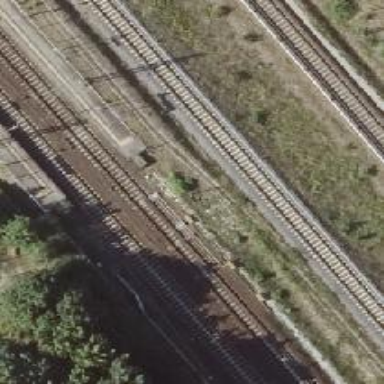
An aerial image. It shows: Railway signal.